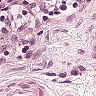
Metastatic tissue present: no